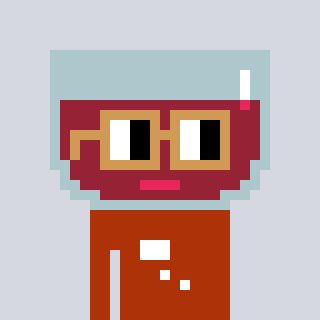
a pixel art character with square brown glasses, a wine-shaped head and a hotbrown-colored body on a cool background